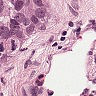
Metastatic tissue present: yes